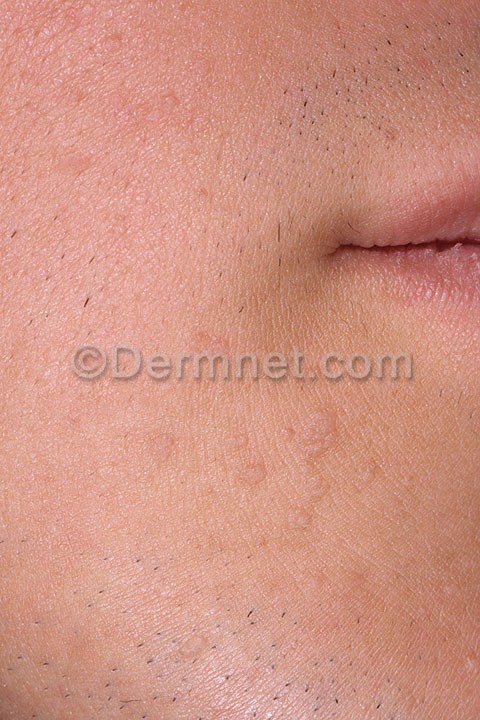
Disease: Warts Molluscum and other Viral Infections